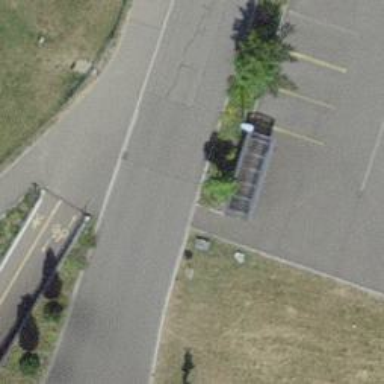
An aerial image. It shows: Bicycle parking area with anchor-type racks.